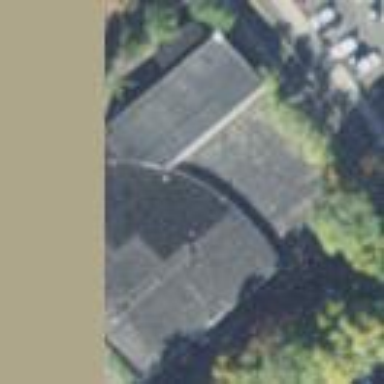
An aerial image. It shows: Building.